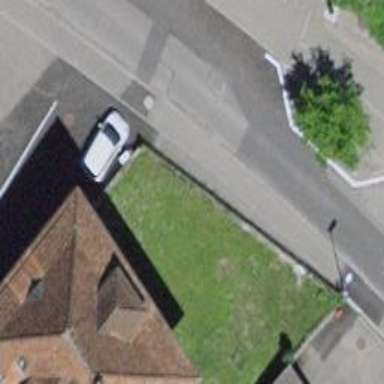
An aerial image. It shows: Sidewalk.